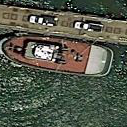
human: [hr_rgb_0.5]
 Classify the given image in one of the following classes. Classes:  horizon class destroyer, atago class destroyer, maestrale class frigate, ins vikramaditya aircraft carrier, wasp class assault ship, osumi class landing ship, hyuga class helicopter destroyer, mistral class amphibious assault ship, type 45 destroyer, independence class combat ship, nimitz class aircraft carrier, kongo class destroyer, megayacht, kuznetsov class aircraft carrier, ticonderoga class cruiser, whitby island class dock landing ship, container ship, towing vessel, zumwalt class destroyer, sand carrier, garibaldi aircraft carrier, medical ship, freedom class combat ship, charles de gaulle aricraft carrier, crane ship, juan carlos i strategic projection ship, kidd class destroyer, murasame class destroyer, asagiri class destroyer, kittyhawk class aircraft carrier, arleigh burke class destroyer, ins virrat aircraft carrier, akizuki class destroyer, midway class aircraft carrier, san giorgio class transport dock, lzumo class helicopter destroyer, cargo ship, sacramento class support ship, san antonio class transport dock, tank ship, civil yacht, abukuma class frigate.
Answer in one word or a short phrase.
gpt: Towing vessel